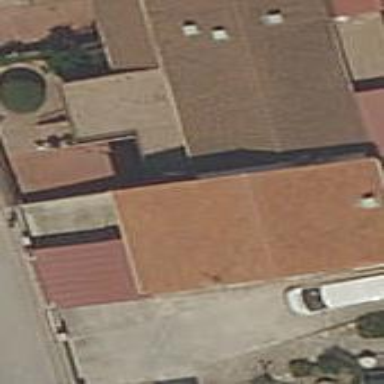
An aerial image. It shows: Residential building.